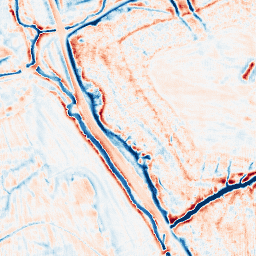
Category: edge_preserving
Decomposition family: bilateral
Decomposition parameters: d: 15
sigma_color: 100
sigma_space: 75
Upsampling method: fft_zeropad
Upsampling parameters: scale: 8
Upsampling scale: 8